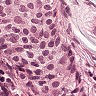
Metastatic tissue present: yes